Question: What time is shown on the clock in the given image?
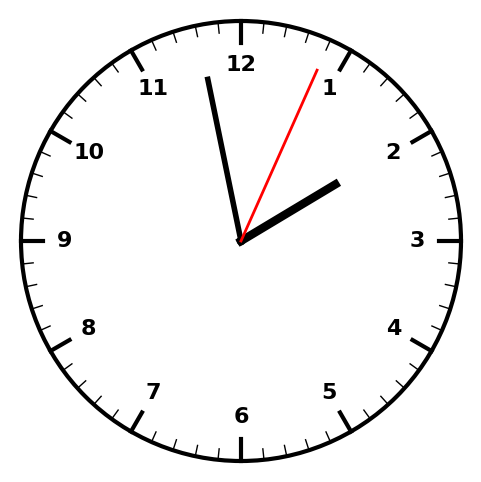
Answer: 01:58:04